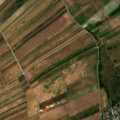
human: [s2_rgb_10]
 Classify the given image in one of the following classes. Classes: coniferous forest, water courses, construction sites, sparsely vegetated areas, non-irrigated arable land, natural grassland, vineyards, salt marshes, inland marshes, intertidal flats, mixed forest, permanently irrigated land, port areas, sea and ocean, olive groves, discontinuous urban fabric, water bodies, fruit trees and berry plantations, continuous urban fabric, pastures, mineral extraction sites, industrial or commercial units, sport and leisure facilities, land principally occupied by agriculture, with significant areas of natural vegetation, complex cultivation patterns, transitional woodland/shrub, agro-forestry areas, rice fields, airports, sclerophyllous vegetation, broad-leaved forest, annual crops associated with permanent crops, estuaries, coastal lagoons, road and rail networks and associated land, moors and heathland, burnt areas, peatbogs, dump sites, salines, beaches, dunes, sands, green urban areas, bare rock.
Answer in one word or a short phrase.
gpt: sport and leisure facilities, non-irrigated arable land, vineyards